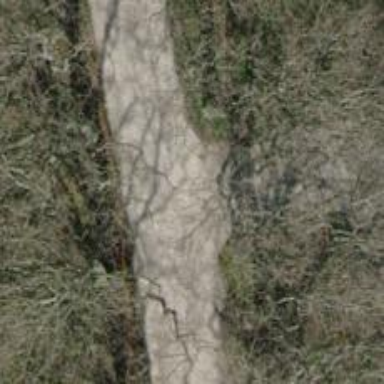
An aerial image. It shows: Pedestrian road with gravel surface.